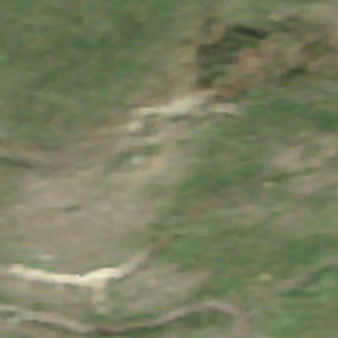
Label: other